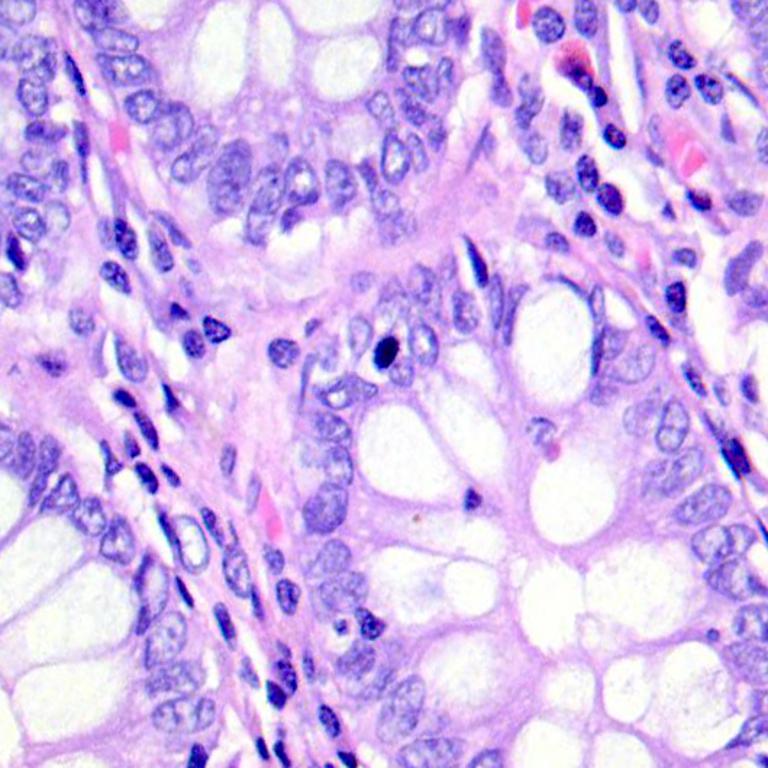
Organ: colon
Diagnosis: benign